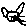
Label: cat